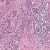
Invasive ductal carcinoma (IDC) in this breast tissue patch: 1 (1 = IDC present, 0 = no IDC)